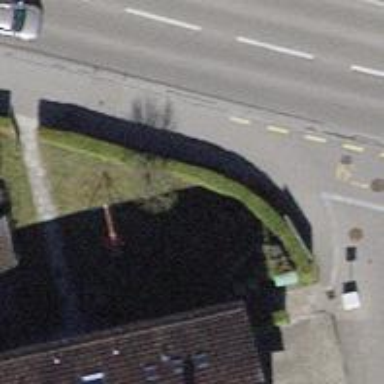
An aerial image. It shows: Hedge acting as barrier.